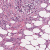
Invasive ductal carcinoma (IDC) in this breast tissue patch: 1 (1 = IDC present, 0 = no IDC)